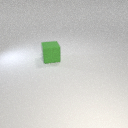
large green rubber cube